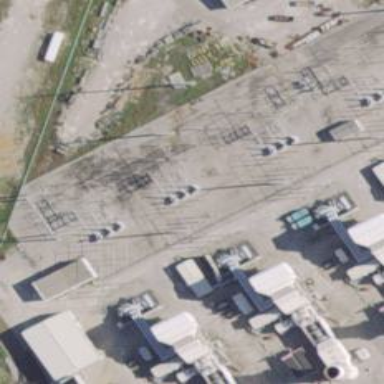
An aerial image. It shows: Switch for power supply.